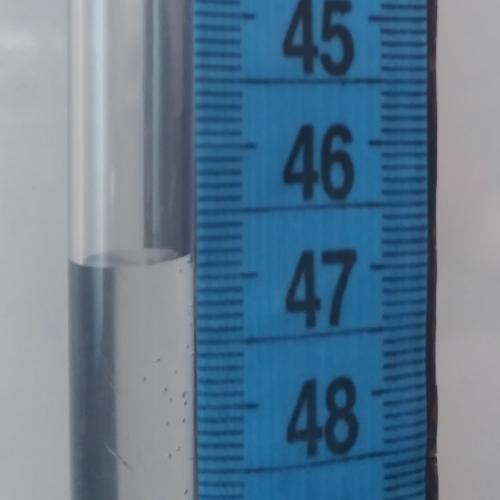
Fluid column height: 46.8 cm